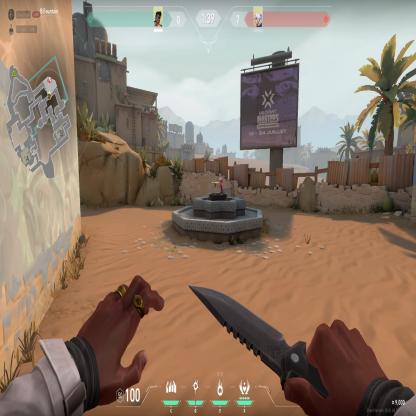
Label: enemy